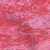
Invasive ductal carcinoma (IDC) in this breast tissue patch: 0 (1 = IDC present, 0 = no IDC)